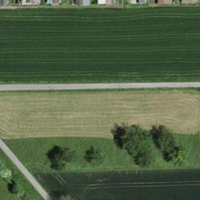
EUNIS habitat code: 25
Species observed at this site:
Dipsacus fullonum